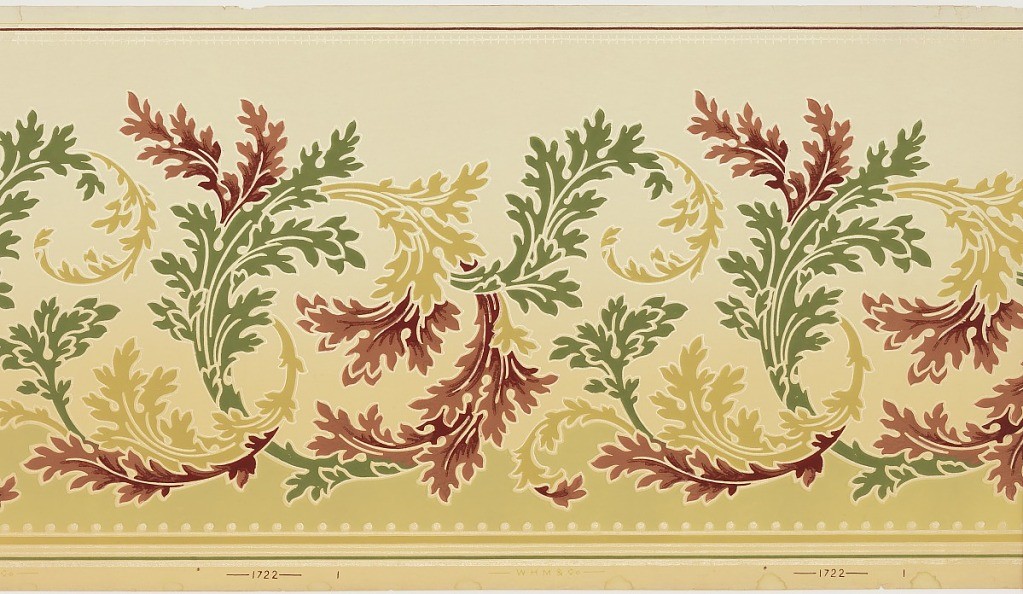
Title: Frieze
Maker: William H. Mairs and Company, Brooklyn, New York
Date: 1905–1915
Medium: Machine-printed paper, liquid mica
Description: Design of scrolling acanthus foliage, changing in color from green to deep red to yellow ocher. Strung beads across bottom edge.